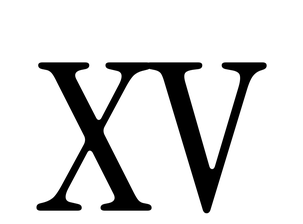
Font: InstrumentSerif-Regular